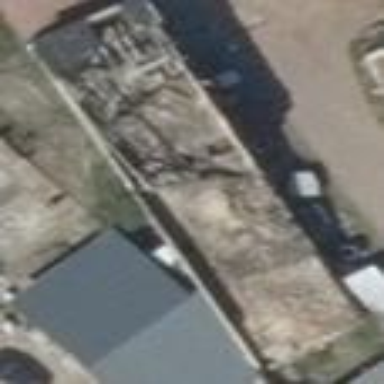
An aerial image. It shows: Ruins of building.